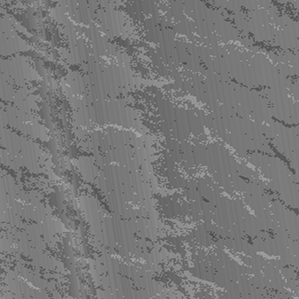
Label: frost